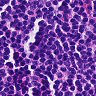
Metastatic tissue present: no